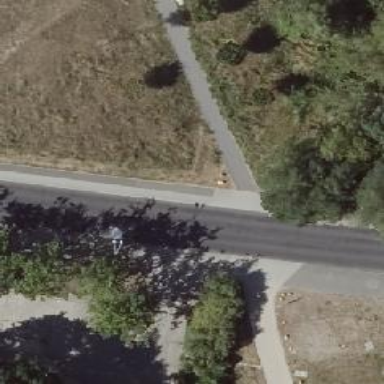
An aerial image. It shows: Sidewalk along the footway.